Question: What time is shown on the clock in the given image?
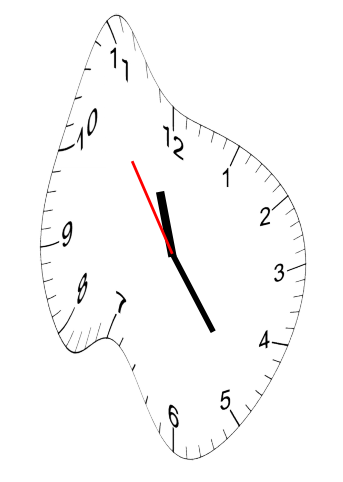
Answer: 11:23:54